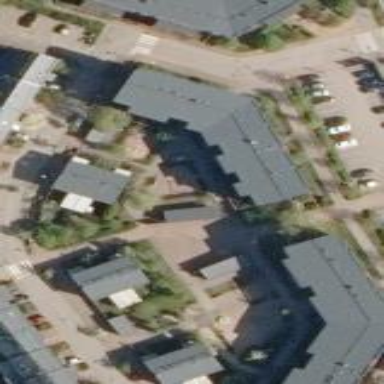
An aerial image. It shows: Image showing building with apartments.